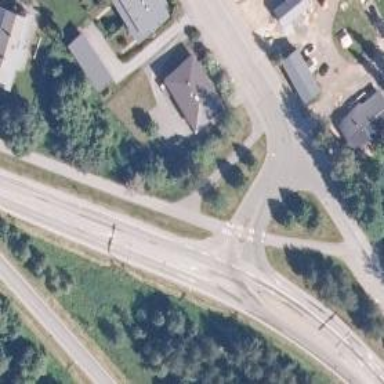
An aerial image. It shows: Uncontrolled crossing with central island on the road.